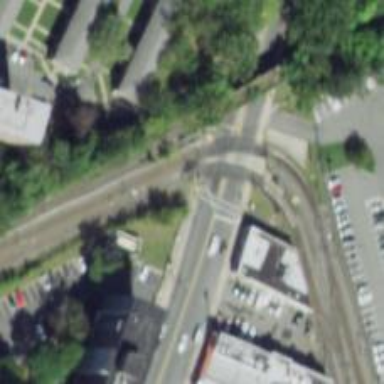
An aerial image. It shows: Light rail railway system with contact lines for electrification.